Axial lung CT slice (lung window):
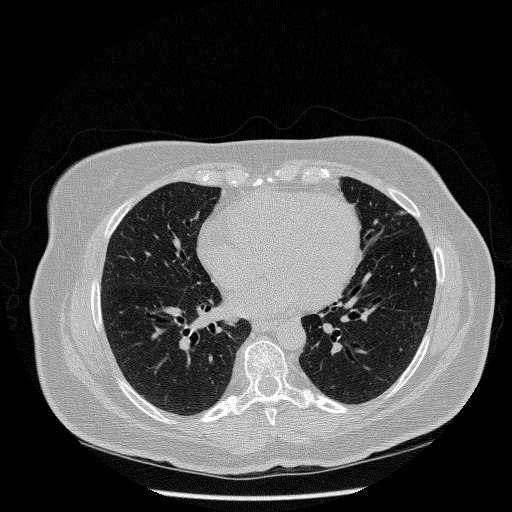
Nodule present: no